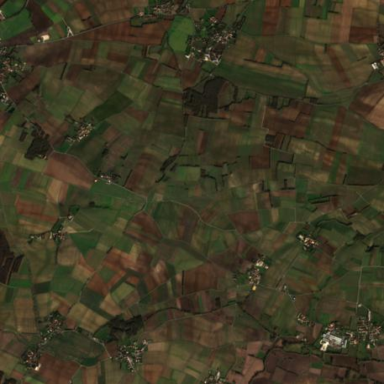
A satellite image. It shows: Beautiful vineyard in the countryside.